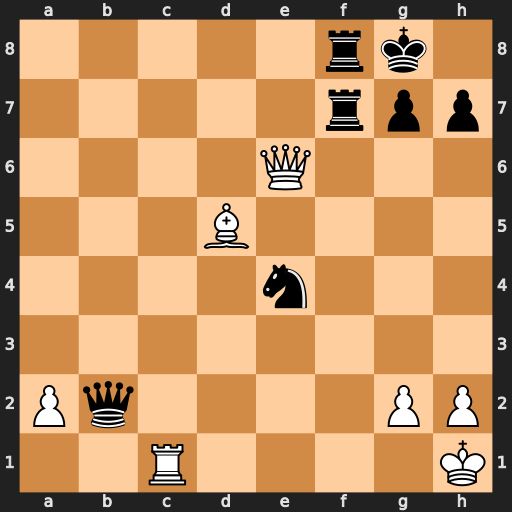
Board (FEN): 5rk1/5rpp/4Q3/3B4/4n3/8/Pq4PP/2R4K
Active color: w
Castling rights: -
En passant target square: -
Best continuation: Qxf7+ Rxf7 Rc8#